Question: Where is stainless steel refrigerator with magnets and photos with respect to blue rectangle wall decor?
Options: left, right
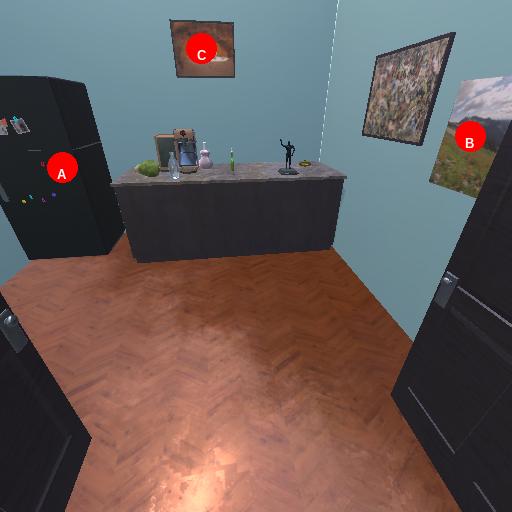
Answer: left